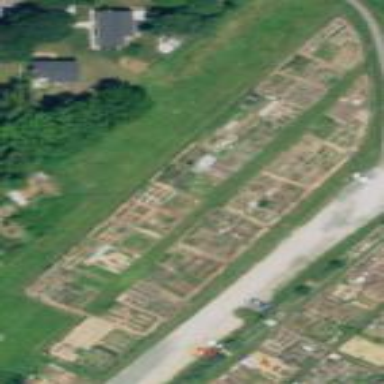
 leisure land intended for communal use."